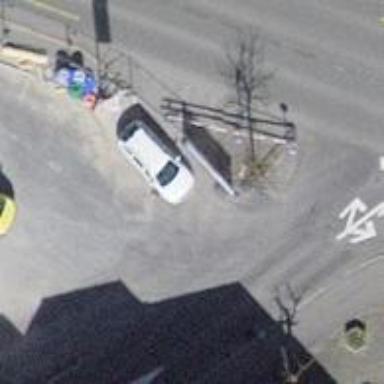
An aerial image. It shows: Zebra crossing on the road.